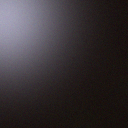
Screen state: off